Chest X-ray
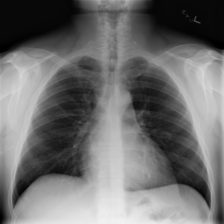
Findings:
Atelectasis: negative
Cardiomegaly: negative
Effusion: negative
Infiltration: positive
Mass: negative
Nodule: negative
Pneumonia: negative
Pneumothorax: negative
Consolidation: negative
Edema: negative
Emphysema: negative
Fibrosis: negative
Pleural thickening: negative
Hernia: negative